Aerial crown-view tile of a tropical tree (Barro Colorado Island, Panama), acquired 20240716:
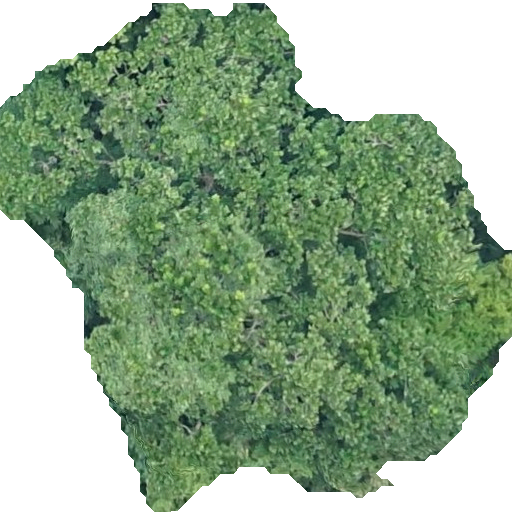
Species: Anacardium excelsum
GBIF accepted scientific name: Anacardium excelsum
Crown area: 275.939 m²